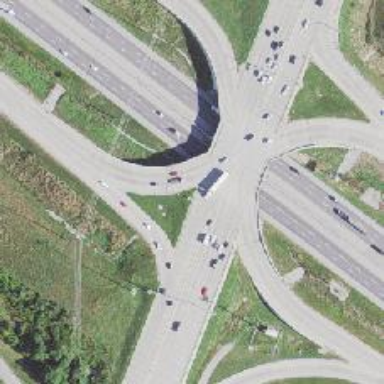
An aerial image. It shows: Motorway offramp.